Question: I was following <URL>.
I tried to follow the exact steps in VS 2012 console app, Please see my code below,
'''
class Program
{
static void Main(string[] args)
{
using (var context = new EftDbContext())
{
context.Blogs.Add(new Blog { Name = "ASP.NET" });
context.SaveChanges();
var blogs = from n in context.Blogs
orderby n.Name
select n;
foreach (var b in blogs)
{
Console.WriteLine(b);
}
}
}
public class Blog
{
public int BlogId { get; set; }
public string Name { get; set; }
public virtual List<Post> Posts { get; set; }
}
public class Post
{
public int PostId { get; set; }
public string Title { get; set; }
public int BlogId { get; set; }
public virtual Blog Blog { get; set; }
}
public class EftDbContext : DbContext
{
public EftDbContext()
: base("name=EftDbContext")
{
}
public DbSet<Post> Posts { get; set; }
public DbSet<Blog> Blogs { get; set; }
}
}
'''
However when I run my application it give me following error:
> The type 'EntityFrameworkTest.Program+Post' was not mapped. Check that the type has not been explicitly excluded by using the Ignore method or NotMappedAttribute data annotation. Verify that the type was defined as a class, is not primitive, nested or generic, and does not inherit from EntityObject.

If someone interested here is my current connection string (I tried multiple option):
'''
<connectionStrings>
<add name="EftDbContext"
connectionString="Database=TestDB;Server=(local);Integrated Security=SSPI" providerName="System.Data.SqlClient" />
</connectionStrings>
'''
Where do I need to specify the mapping and more importantly why? EF should pick that up no?
I have created another project using VS 2012 web API template and that did not show up this error...
---
Update:
DB does not exist. I am yet to execute this application successfully for the first time on my machine so that EF code first generate the database for me. It is failing in the EftDbContext constructor itself.
---
Update 2: This problem is solved. The issue was all my POCO classes and DbContext was nested in Program class. EF does not like it somehow...
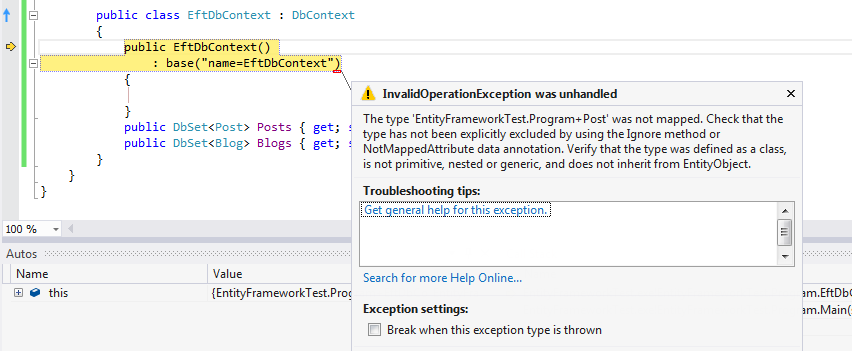
Answer: From comments above:
Your Blog and Post classes, as well as your dbcontext are all declared within your Program class. They should not be.
EF5 does not support nested types.